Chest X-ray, PA view. Patient: 27 years old, sex M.
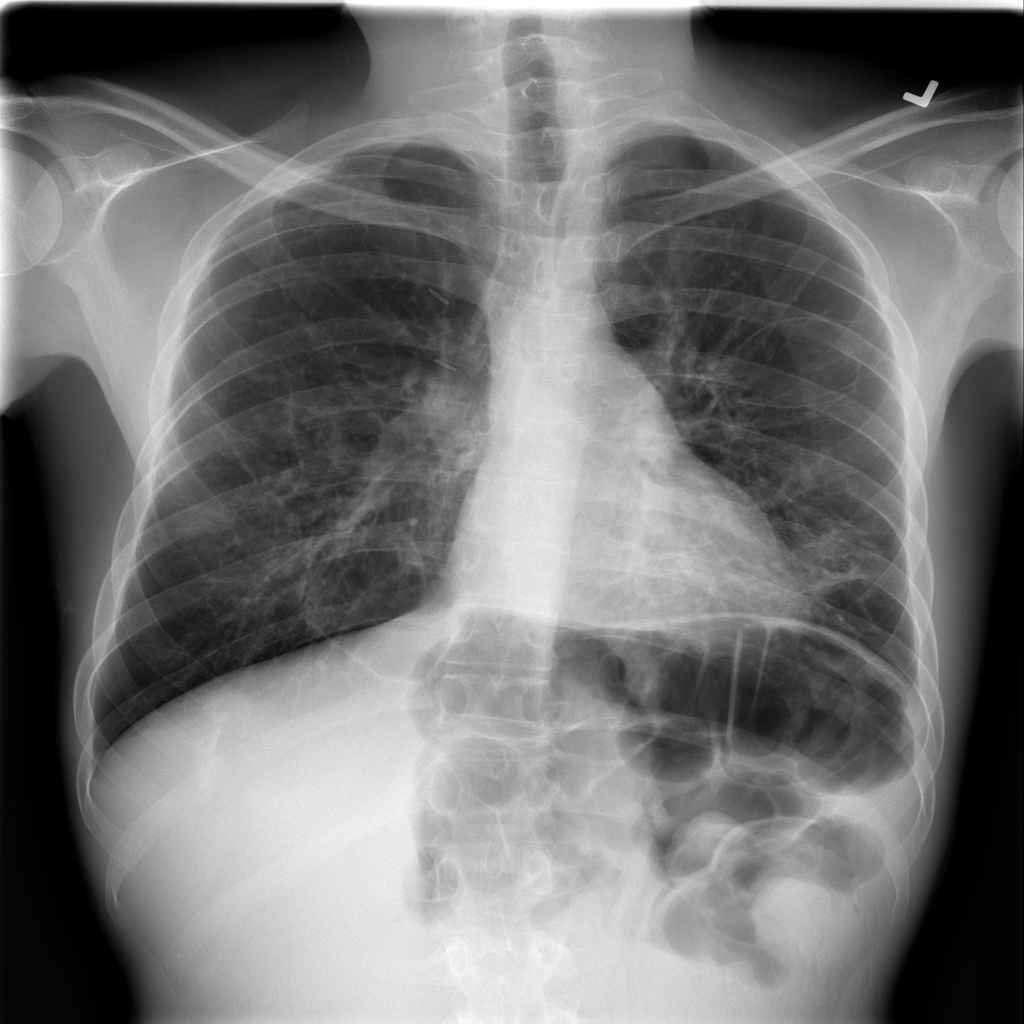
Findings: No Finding